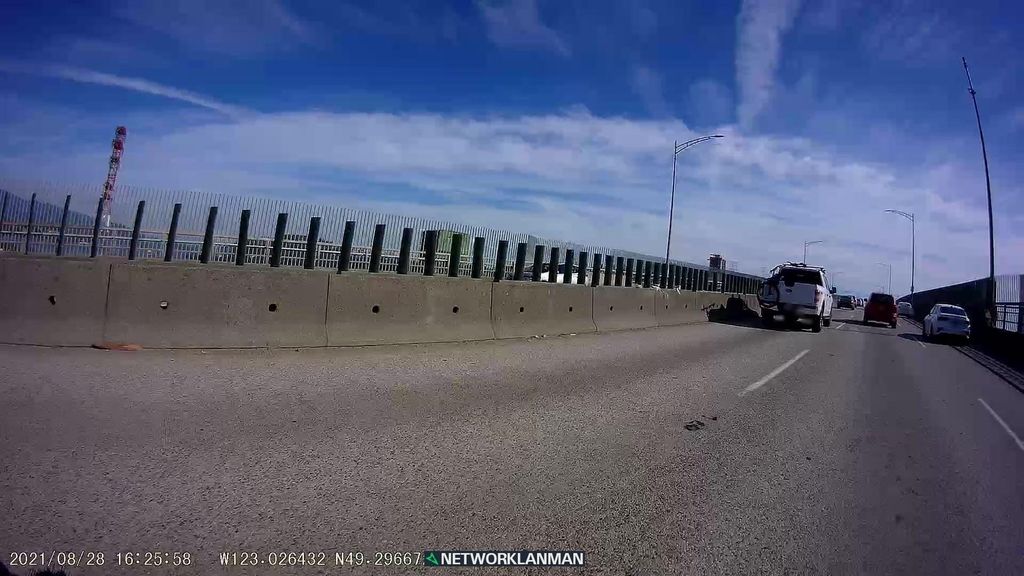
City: vancouver